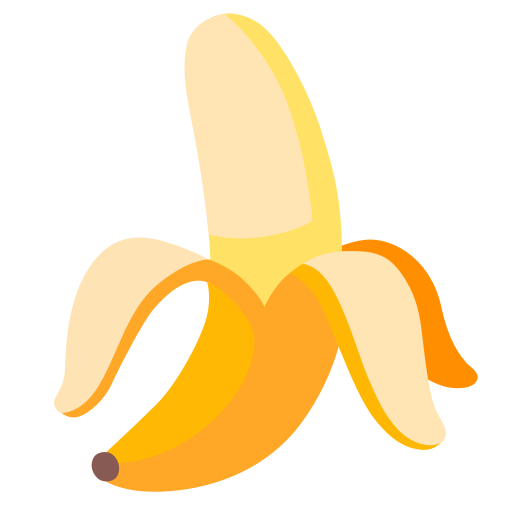
Emoji: 🍌